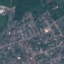
Label: Residential